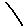
Label: line